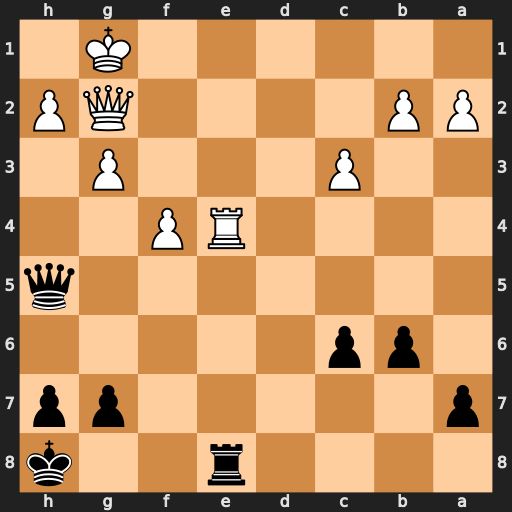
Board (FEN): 4r2k/p5pp/1pp5/7q/4RP2/2P3P1/PP4QP/6K1
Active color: b
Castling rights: -
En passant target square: -
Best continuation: Qd1+ Kf2 Qd2+